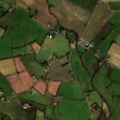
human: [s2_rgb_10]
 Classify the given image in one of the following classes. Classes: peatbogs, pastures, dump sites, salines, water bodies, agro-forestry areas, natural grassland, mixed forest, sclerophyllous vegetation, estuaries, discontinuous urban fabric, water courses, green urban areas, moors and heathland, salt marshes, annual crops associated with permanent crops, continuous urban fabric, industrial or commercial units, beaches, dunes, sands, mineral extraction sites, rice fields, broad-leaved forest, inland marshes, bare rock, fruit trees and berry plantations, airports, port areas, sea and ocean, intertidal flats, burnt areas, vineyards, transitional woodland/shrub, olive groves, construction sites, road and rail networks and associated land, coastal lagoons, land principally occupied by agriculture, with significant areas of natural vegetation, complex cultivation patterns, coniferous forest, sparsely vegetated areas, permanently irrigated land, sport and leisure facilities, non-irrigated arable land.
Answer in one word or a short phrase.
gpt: non-irrigated arable land, pastures, land principally occupied by agriculture, with significant areas of natural vegetation, peatbogs